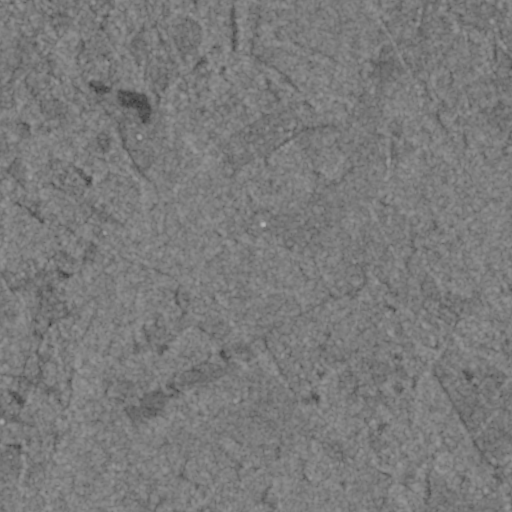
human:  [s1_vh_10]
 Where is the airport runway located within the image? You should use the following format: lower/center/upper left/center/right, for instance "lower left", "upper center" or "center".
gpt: The airport runway is located in the upper left of the image.
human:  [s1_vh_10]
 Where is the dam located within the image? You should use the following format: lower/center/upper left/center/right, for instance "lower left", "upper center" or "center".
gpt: The dam is located in the upper left of the image.
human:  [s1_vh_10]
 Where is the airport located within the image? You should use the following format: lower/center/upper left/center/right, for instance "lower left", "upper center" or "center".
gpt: There is no airport in the image.

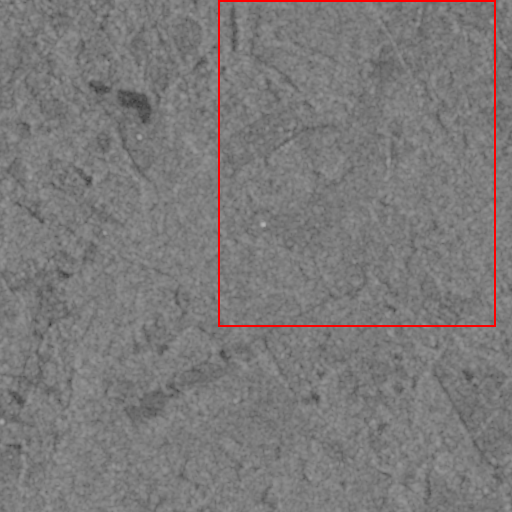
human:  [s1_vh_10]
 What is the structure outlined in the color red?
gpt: The structure outlined in red is a crop field.
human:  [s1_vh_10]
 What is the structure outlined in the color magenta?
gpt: There is no magenta outline.